Question: I have a VBScript which creates a table. It loops through an array and inserts the information into a table in a Word document.
'''
'Create new word doc
Set objWord = CreateObject("Word.Application")
objWord.Visible = True
Set objDoc = objWord.Documents.Add()
Set objSelection = objWord.Selection
objSelection.Font.Name = "Verdana"
objSelection.Font.Size = "12"
objSelection.TypeText sFileSelected
objSelection.TypeParagraph()
objSelection.Font.Name = "Verdana"
objSelection.Font.Size = "12"
Set objRange = objSelection.Range
Set objFSO = CreateObject("scripting.filesystemobject")
Set objTF = objFSO.opentextfile(logPathAndFileName)
strAll = objTF.readall
arrVar = Split(strAll, vbNewLine)
numcols = 3
objDoc.Tables.Add objRange, UBound(arrVar) - LBound(arrVar) + 1, numcols
Set objTable = objDoc.Tables(1)
For lngrow = LBound(arrVar) To UBound(arrVar)
If lngrow > 0 Then
arrVar2 = Split(arrVar(lngrow), vbTab)
For lngcol = LBound(arrVar2) To UBound(arrVar2)
objTable.Cell(lngrow, lngcol + 1).Range.Text = arrVar2(lngcol)
If lngrow = 1 Then
Set myRange = objDoc.Range(objTable.Cell(2, 1).Range.Start,objTable.Cell(4, 1).Range.End)
myRange.Merge
End If
Next
End If
Next
'''
This produces a table like this:

What I would like to do now is merge the top row: DATABASE MODIFICATIONS. How can I merge the row?
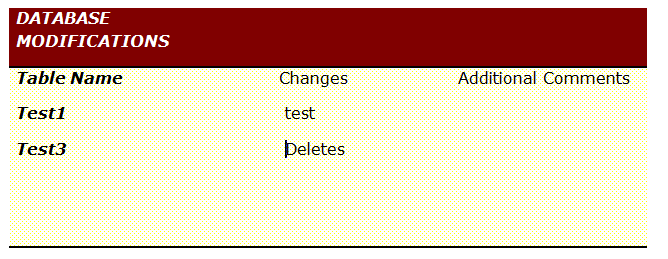
Answer: Try this code for merging whole row (first row in this sample line):
'''
objTable.Rows(1).Cells.Merge
'''
if you need to merge some cells in the row you could do it in this way (by selection first and last cells- area in between will be merged):
'''
'for 2nd row, cells from 2 to 3
objTable.Cell(2, 2).Merge objTable.Cell(2, 3)
'''